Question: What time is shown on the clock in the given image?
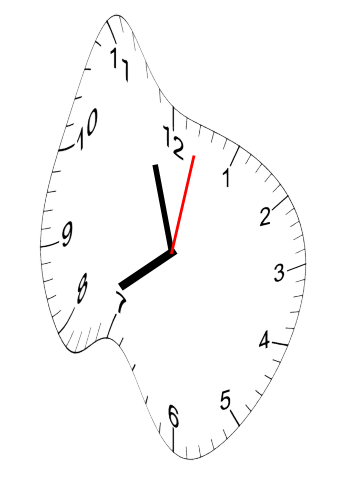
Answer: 07:57:02